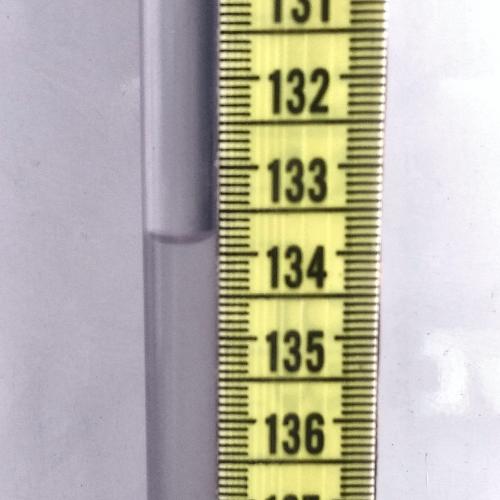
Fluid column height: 133.8 cm